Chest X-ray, PA view. Patient: 49 years old, sex F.
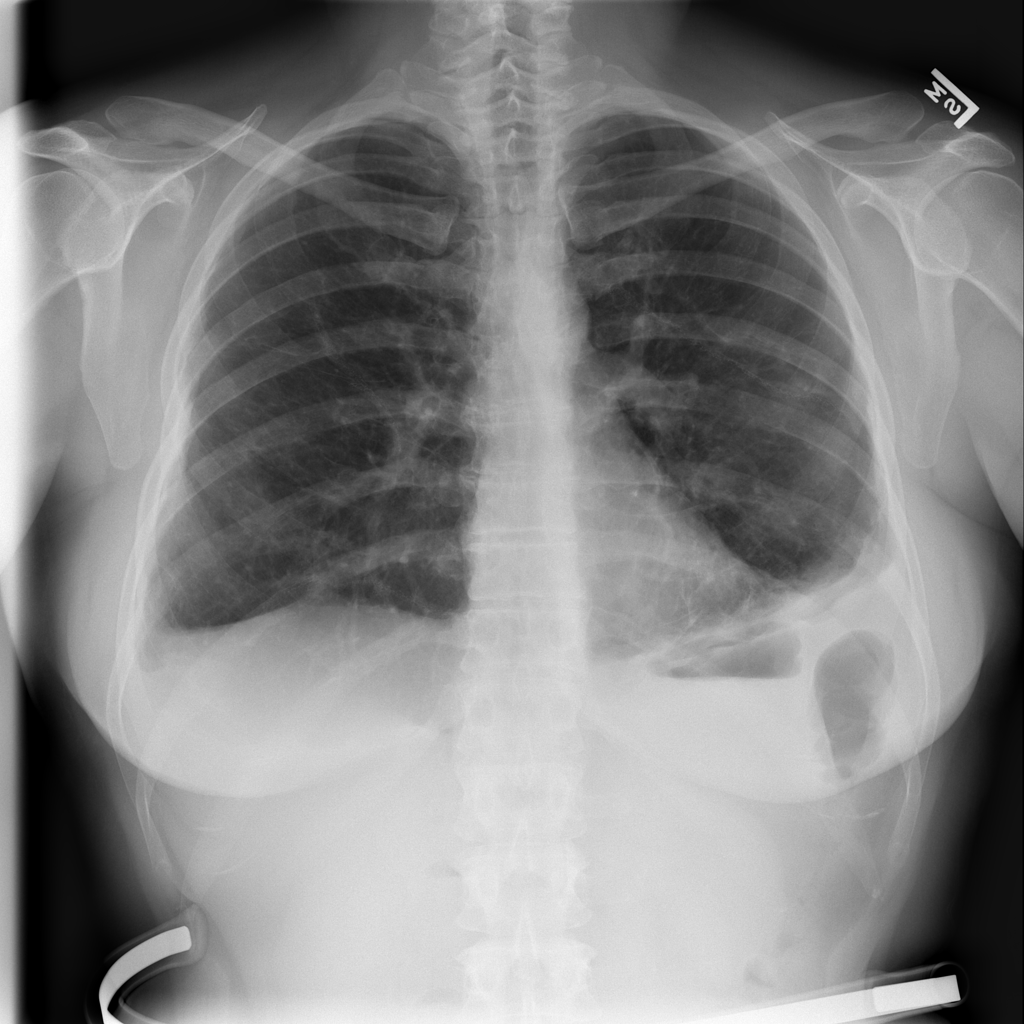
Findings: Effusion